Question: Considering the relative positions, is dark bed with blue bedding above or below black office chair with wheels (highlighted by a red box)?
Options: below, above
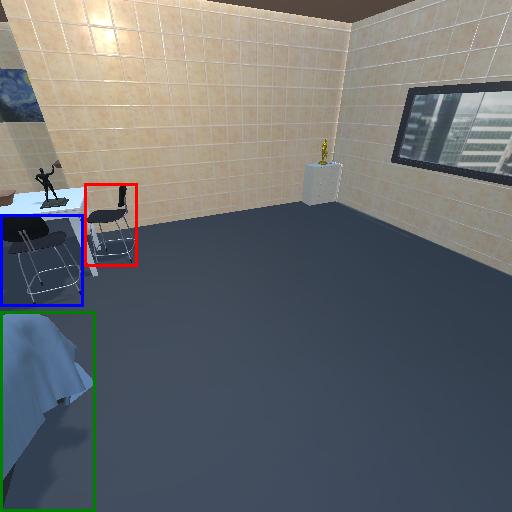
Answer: below